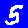
Digit: 5